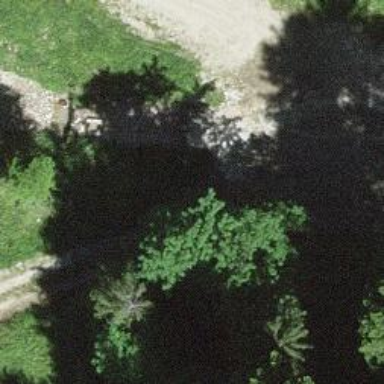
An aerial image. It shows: Culvert tunnel.